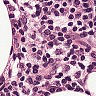
Metastatic tissue present: no